Question: I'm developing an iOS app with latest SDK and XCode 4.2.
I want to avoid this on a UIWebView:

As you can see html page ends and UIWebView continues scrolling page to top. I've marked page ends with a red ellipse.
How can I avoid this?
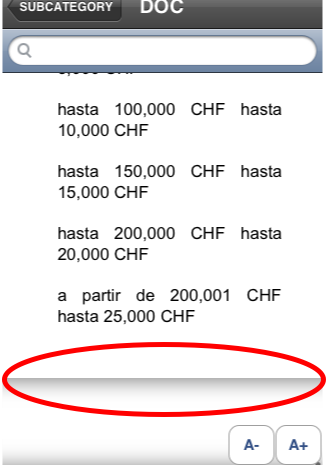
Answer: Are you using iOS5? If so then:
'''
webView.scrollview.bounces = NO;
'''
If you're not using iOS5, then you can search through the webView's subviews for the UIScrollView (isKindOfClass) and then set the bounces property.